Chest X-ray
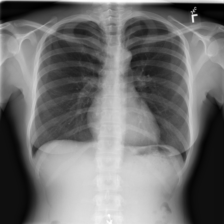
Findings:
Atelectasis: negative
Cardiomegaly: negative
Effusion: negative
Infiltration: negative
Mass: negative
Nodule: negative
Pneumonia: negative
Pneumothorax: negative
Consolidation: negative
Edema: negative
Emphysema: negative
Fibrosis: negative
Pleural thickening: negative
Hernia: negative